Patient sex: M
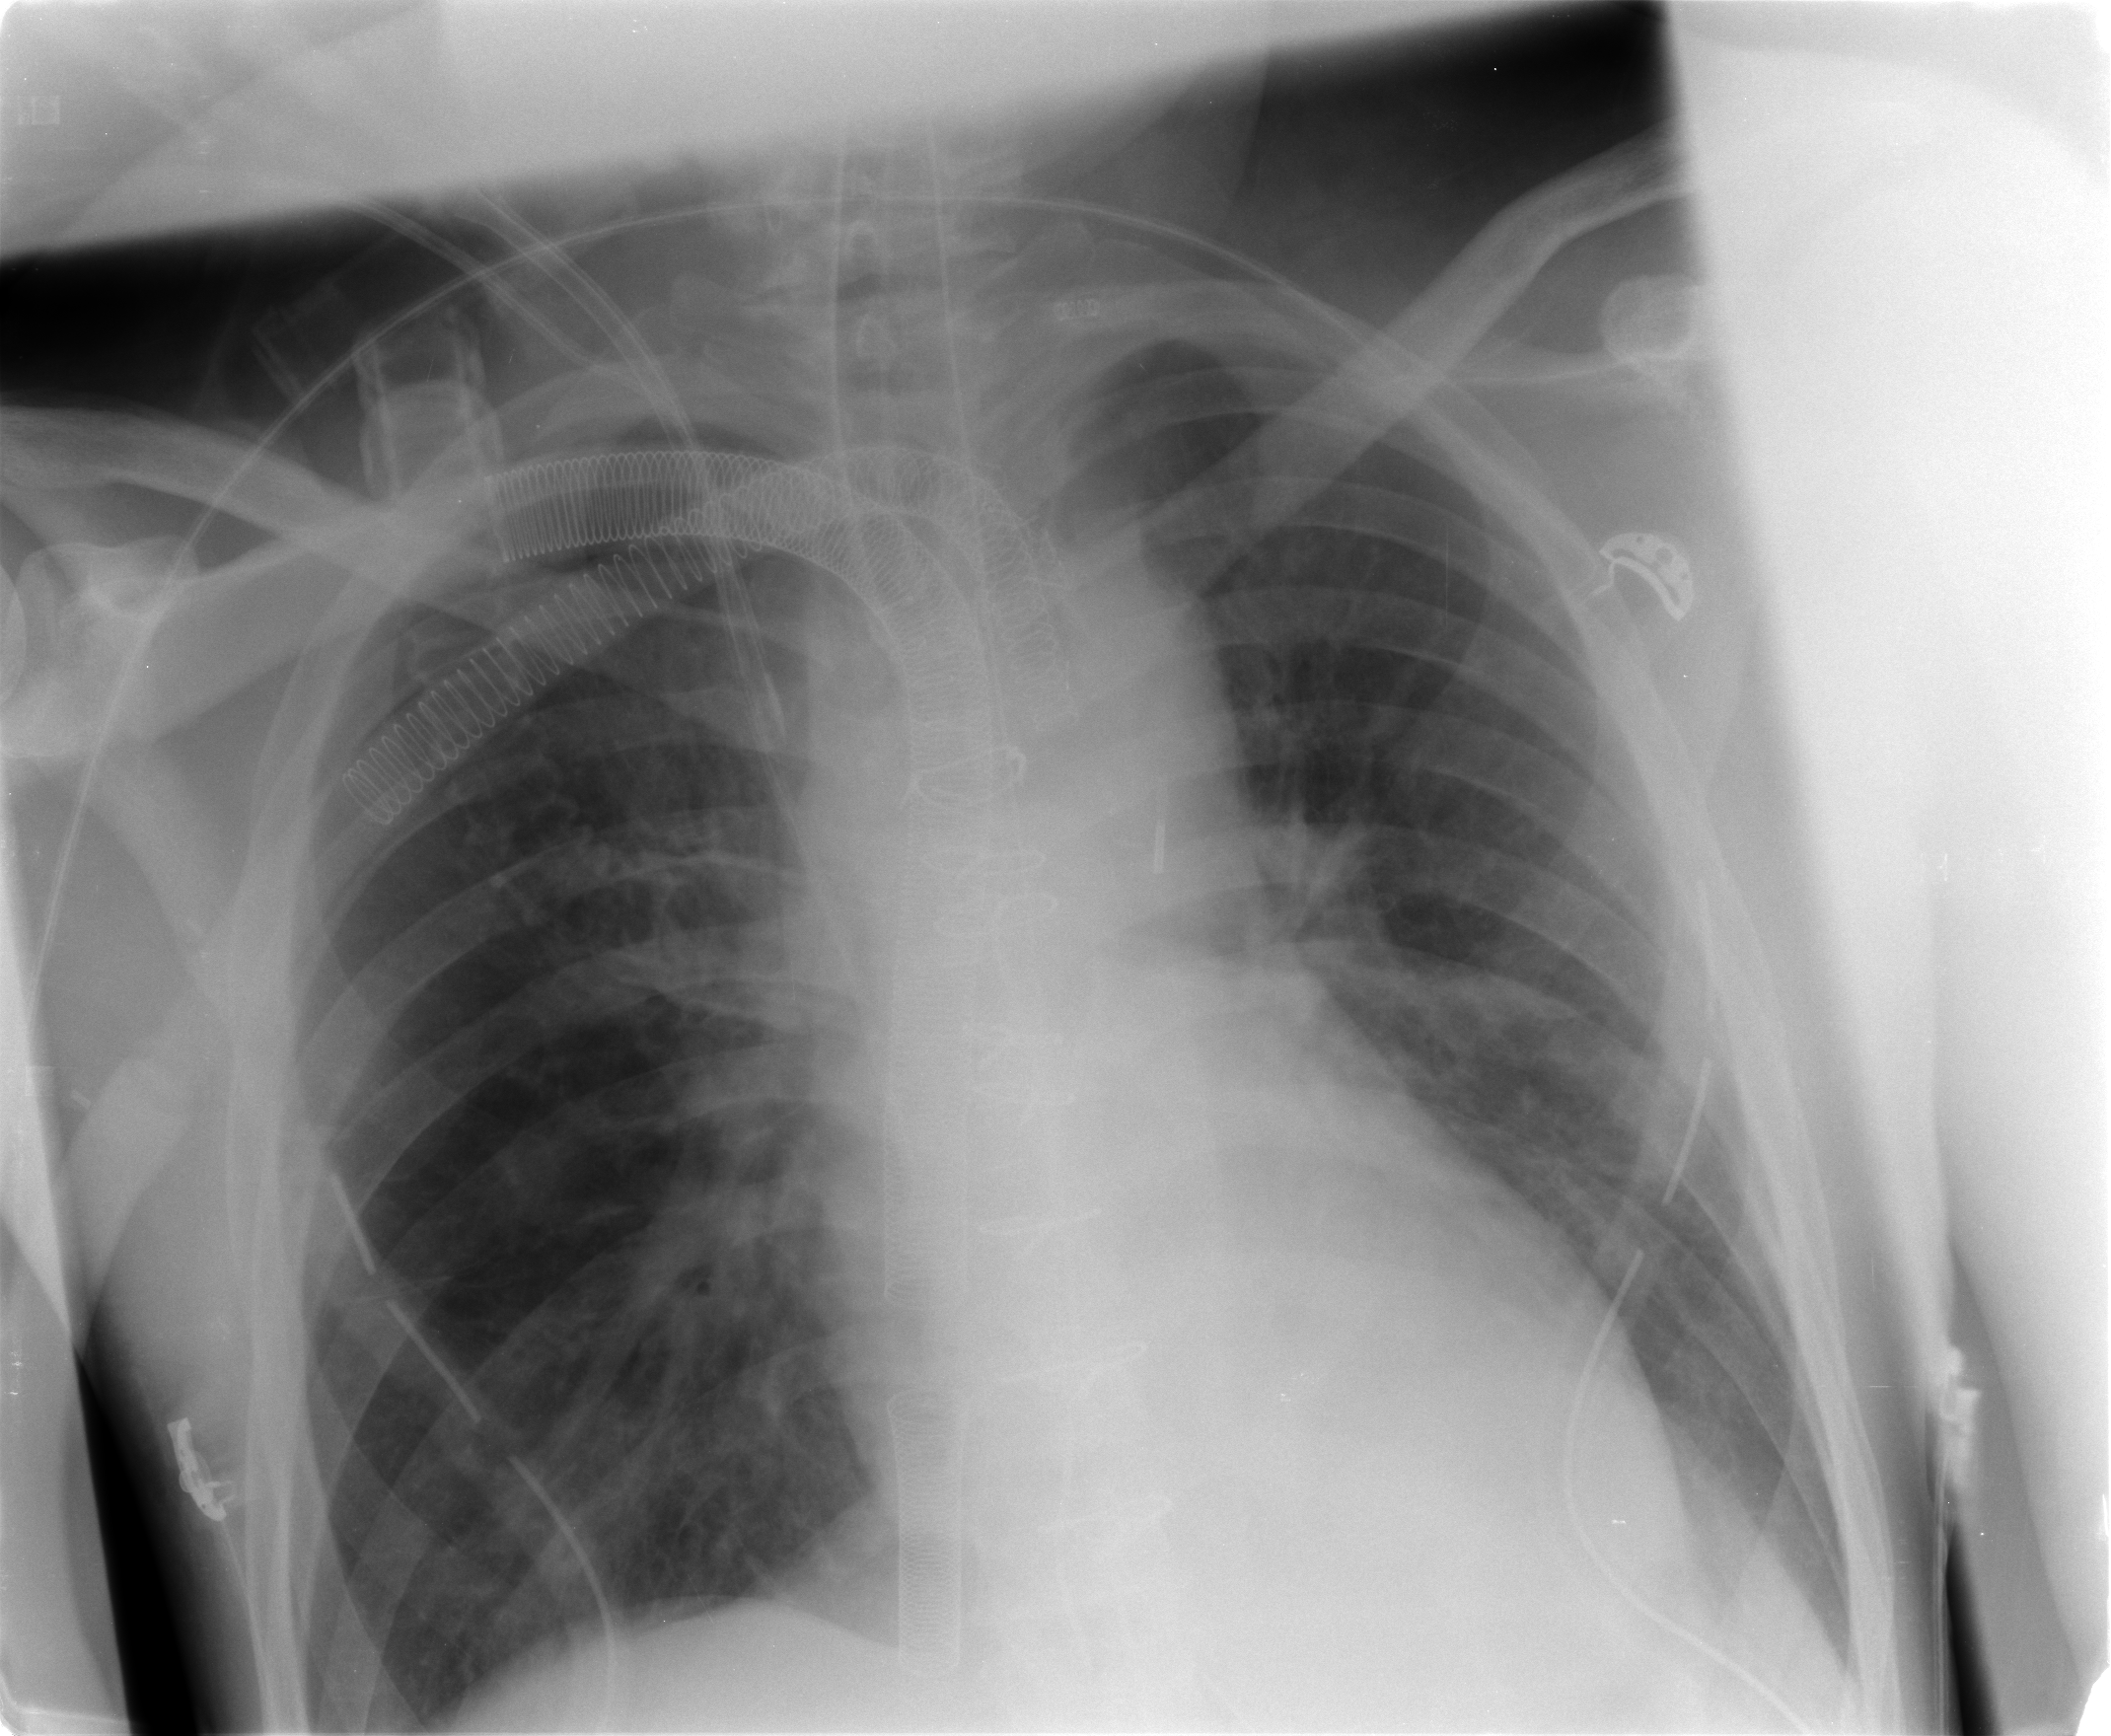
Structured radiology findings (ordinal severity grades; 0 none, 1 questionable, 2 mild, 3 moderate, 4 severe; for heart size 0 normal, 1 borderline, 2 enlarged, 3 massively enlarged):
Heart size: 0
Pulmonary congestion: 2
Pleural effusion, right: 0
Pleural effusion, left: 0
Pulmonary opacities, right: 0
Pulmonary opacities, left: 0
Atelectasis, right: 0
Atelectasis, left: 0